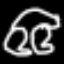
Label: frog